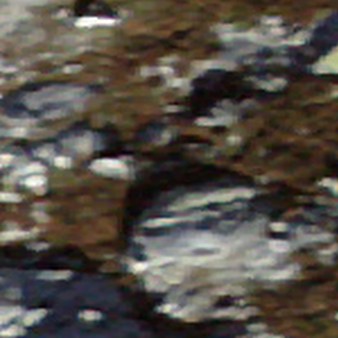
Label: bouldering_area